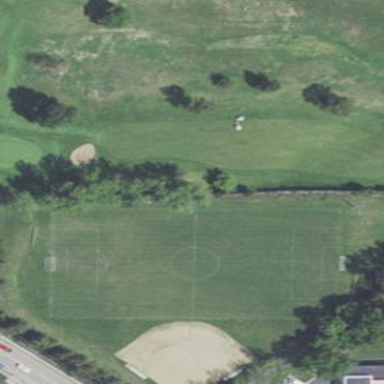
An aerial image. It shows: Pitch designated for soccer and softball recreational activities.